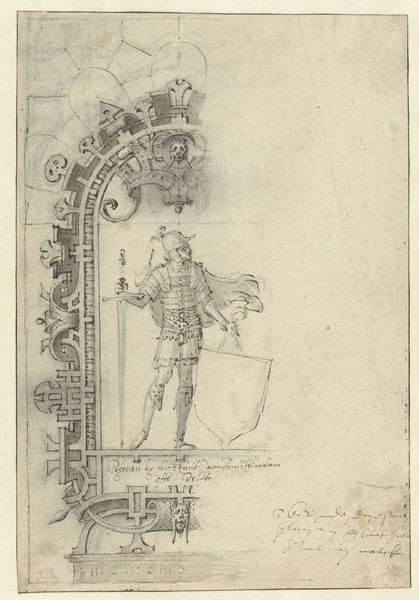
Titel: Wapenschilddrager in een cartouche
Künstler: Dirck Pietersz. Crabeth
Standort: Amsterdam
Institution: Rijksmuseum
Schlagwörter: arch, architecture, soldier, sword, window, face, gray, grey, old, wall, print, silver, man, stone, armor, helmet, knight, entrance, drawing, paper, black and white, castle, coat, sketch, writing, statue, door, ancient, cape, archway, plan, gate, pencil, medieval, coat of arms, shield, carving, doorway, bow, torn, faded, weapon, key, unfinished, worn, armed, gargoyle, cursive, illuustration, armement